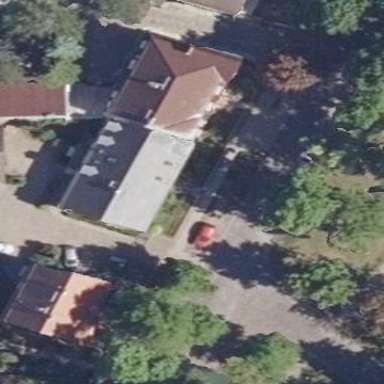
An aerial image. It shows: Building.